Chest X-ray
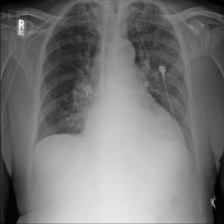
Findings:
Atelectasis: negative
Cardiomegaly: negative
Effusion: negative
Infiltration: negative
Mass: negative
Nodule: negative
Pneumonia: negative
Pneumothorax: negative
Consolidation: negative
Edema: negative
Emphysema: negative
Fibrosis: negative
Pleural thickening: negative
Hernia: negative